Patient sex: F
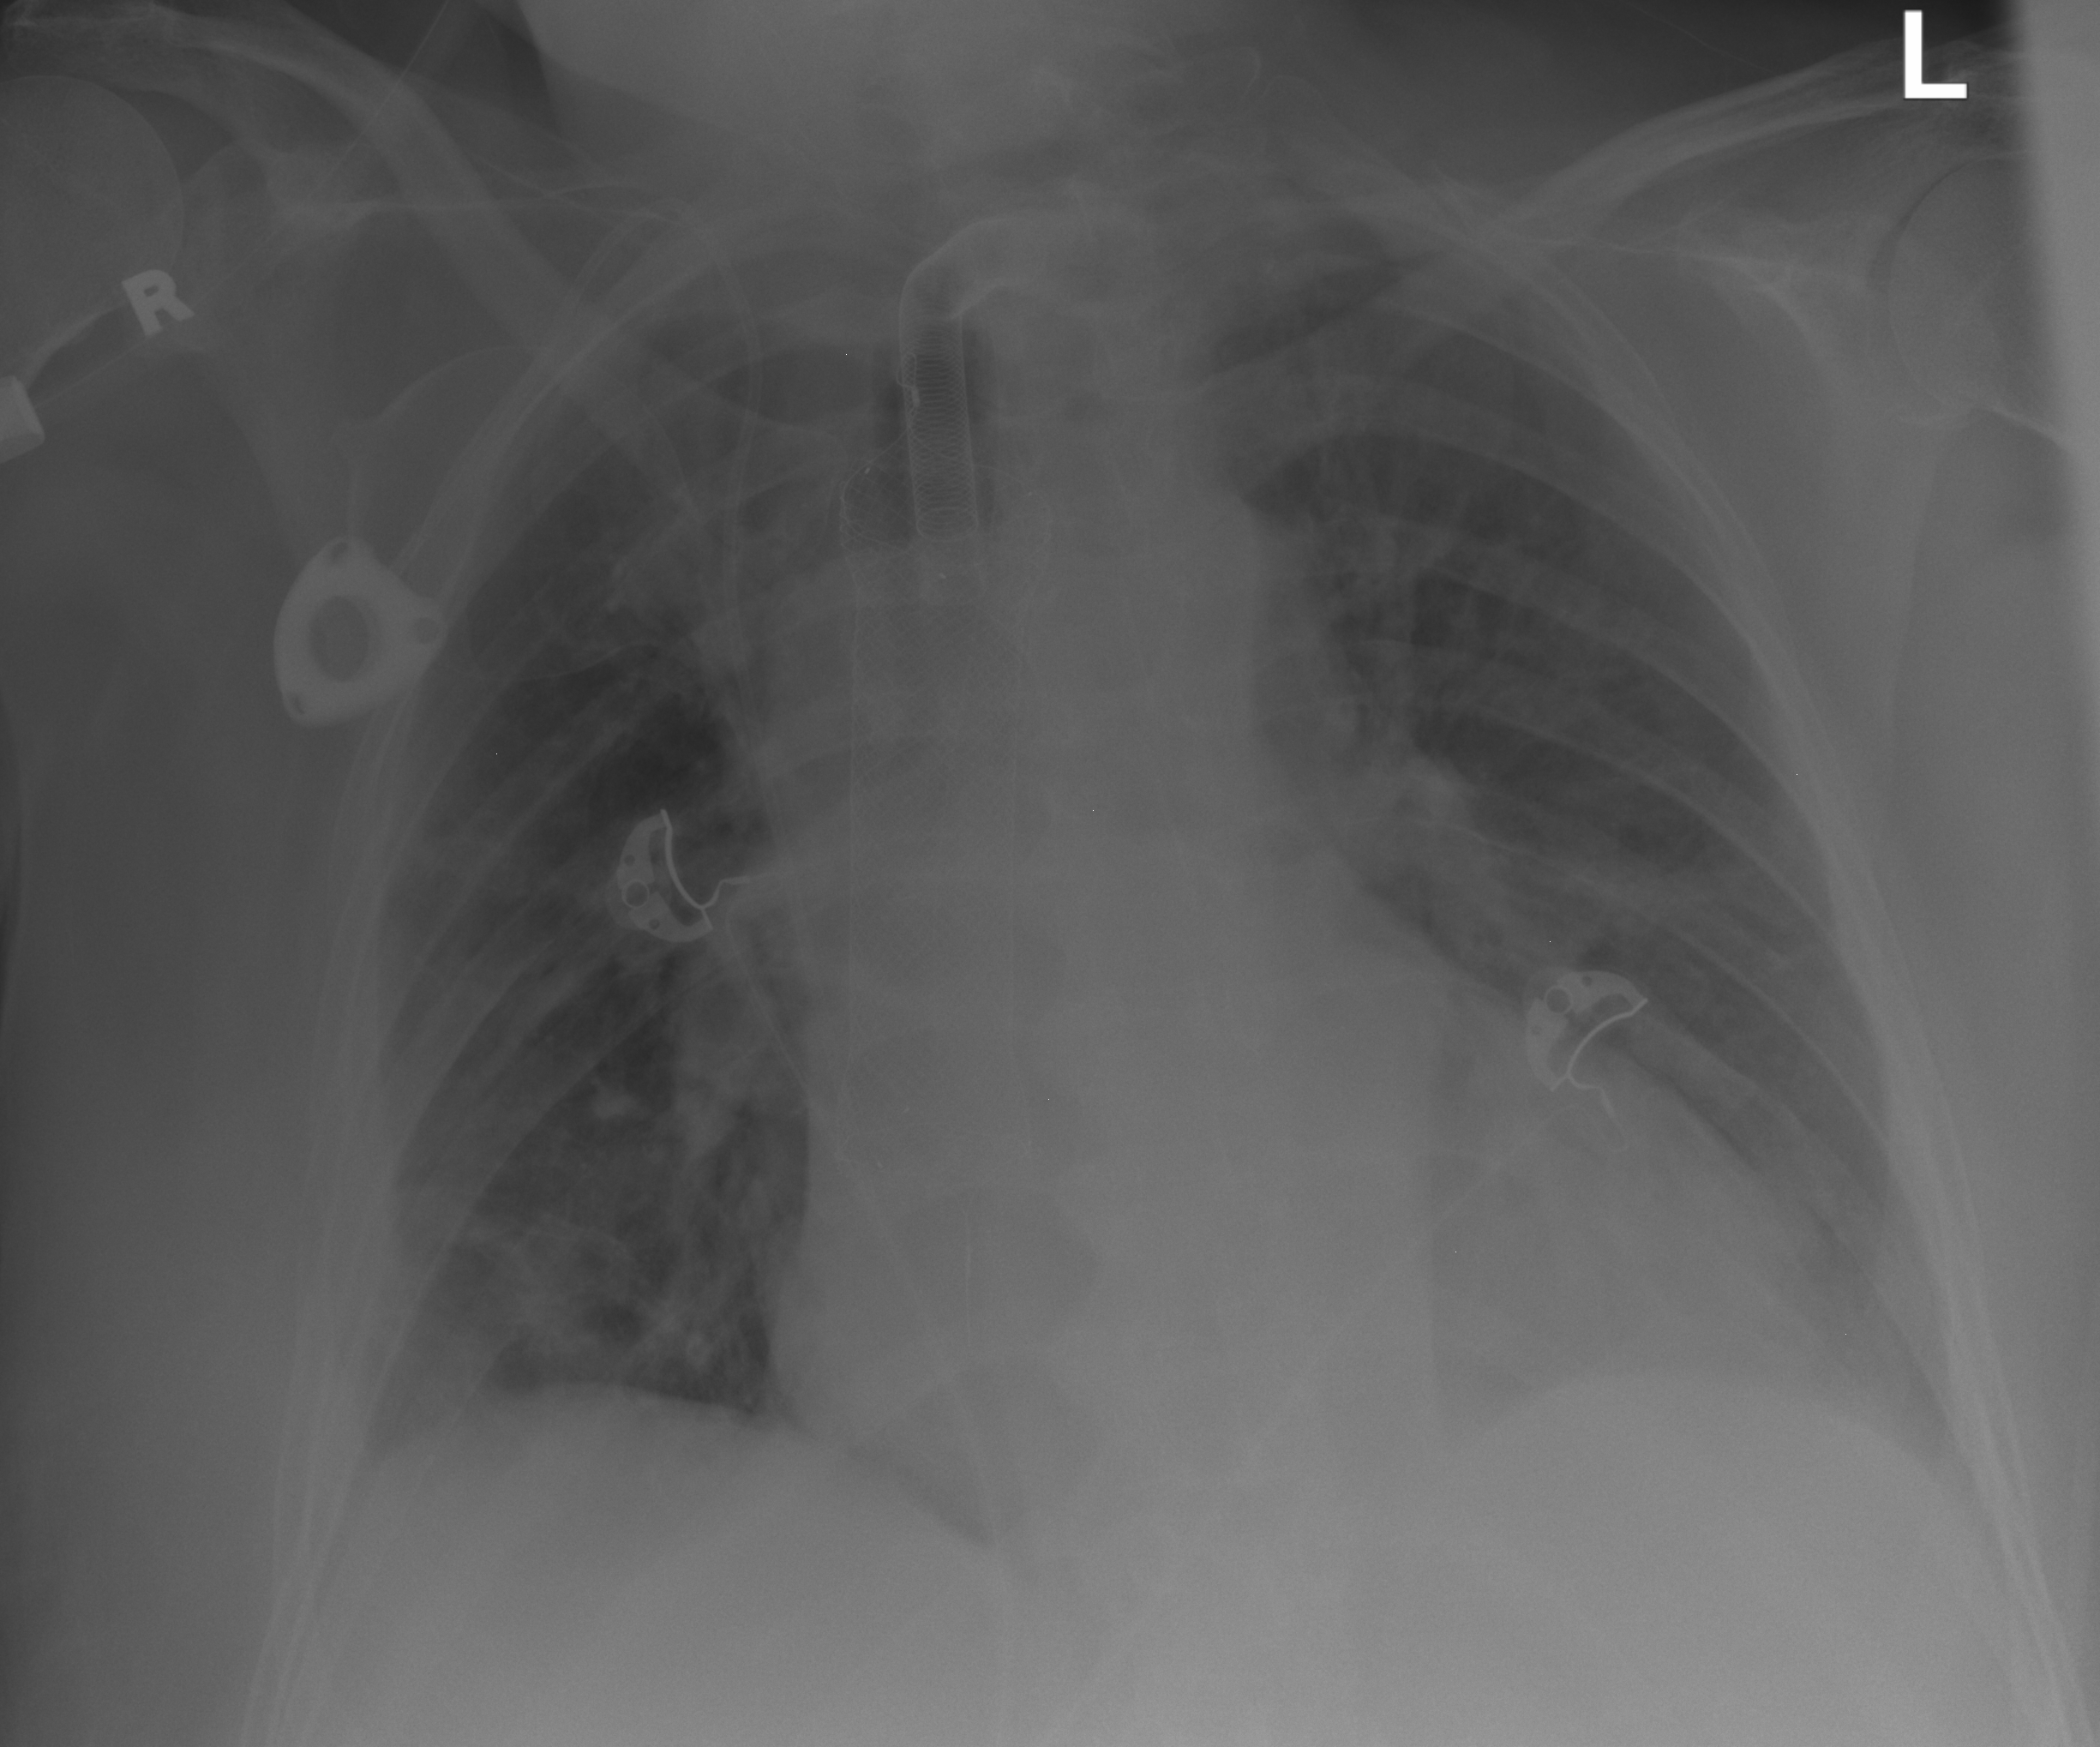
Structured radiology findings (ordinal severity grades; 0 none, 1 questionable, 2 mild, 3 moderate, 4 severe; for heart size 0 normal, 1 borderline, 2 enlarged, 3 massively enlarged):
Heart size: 2
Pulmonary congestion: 2
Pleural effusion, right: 1
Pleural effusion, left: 1
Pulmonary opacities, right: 2
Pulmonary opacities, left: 2
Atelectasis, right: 2
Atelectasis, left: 2